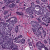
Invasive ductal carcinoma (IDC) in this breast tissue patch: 0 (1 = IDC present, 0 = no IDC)